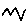
Label: zigzag